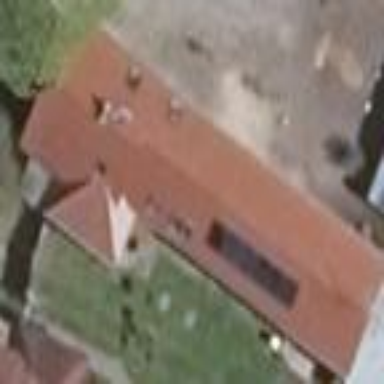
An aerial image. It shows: Red house with flat roof.